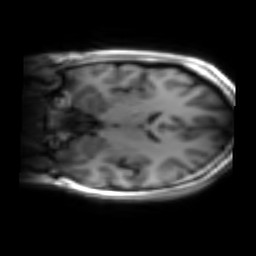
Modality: inplaneT1
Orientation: coronal
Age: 22
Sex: female
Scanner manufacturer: siemens
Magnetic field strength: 3 T
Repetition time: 1.2 s
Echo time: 0.00251 s